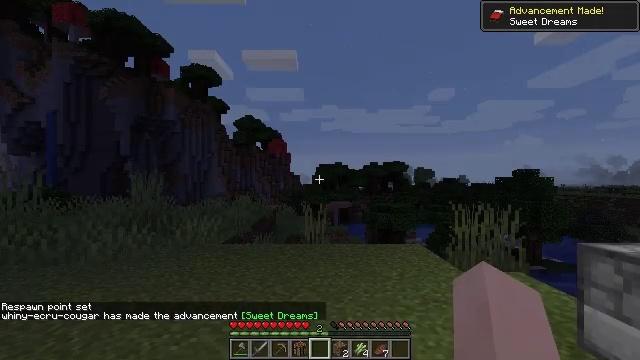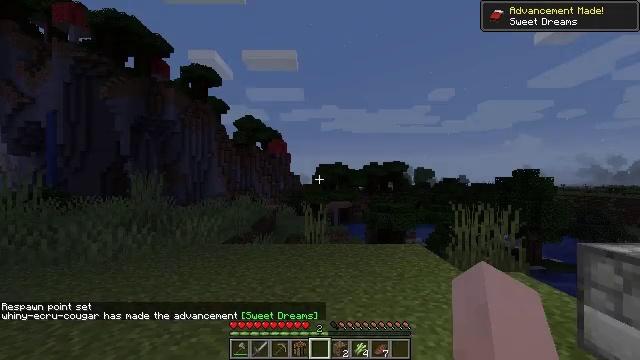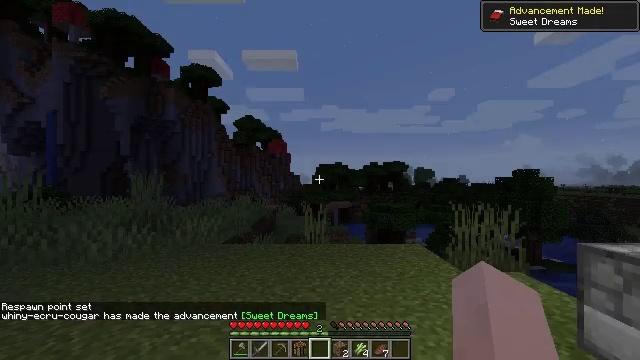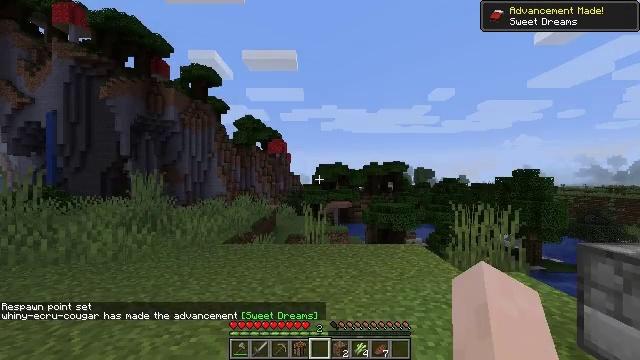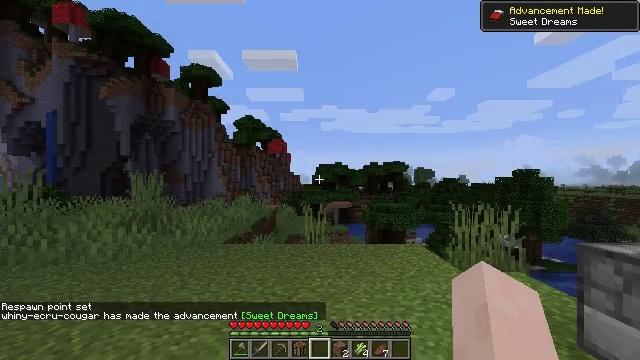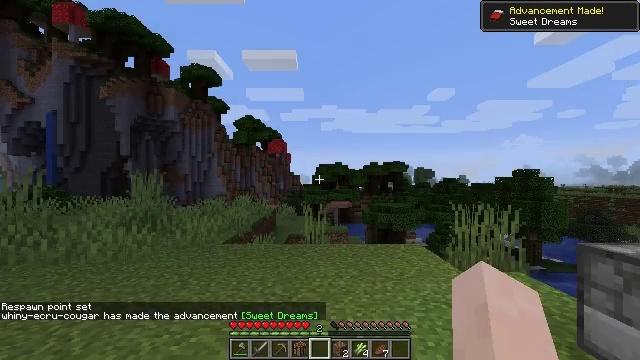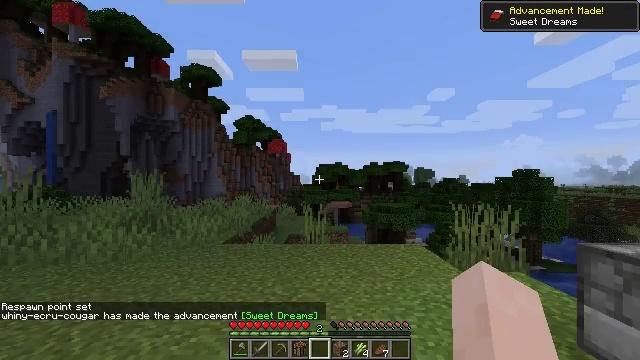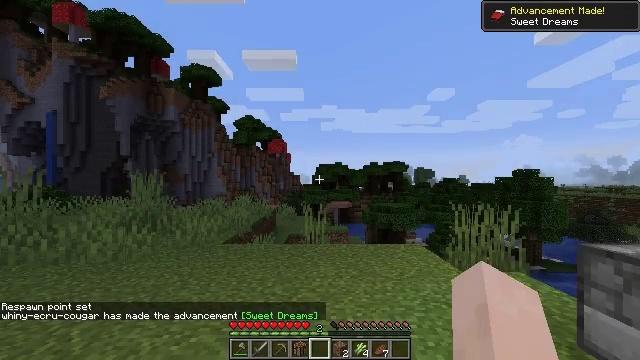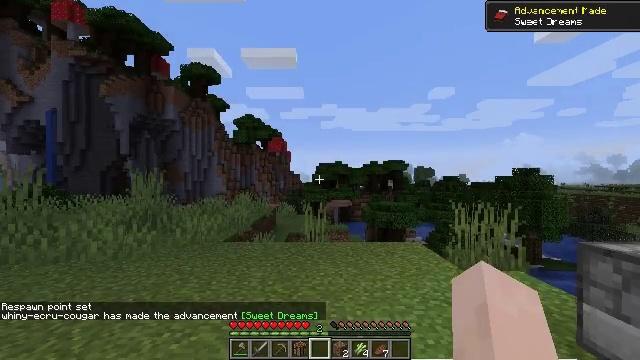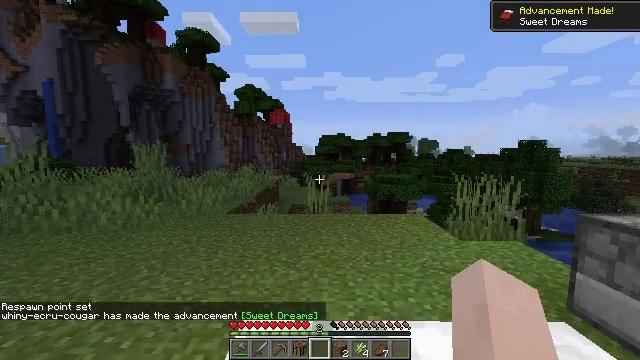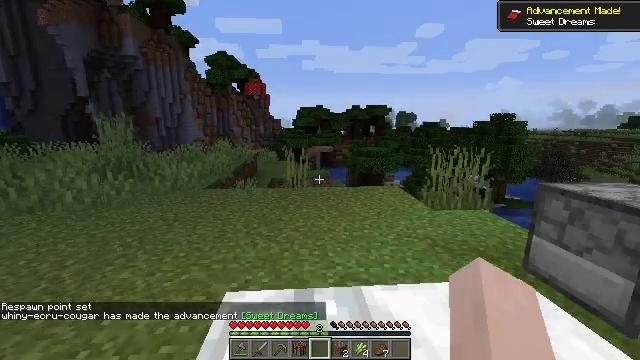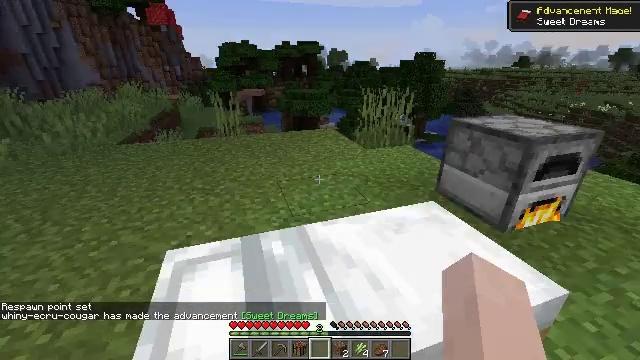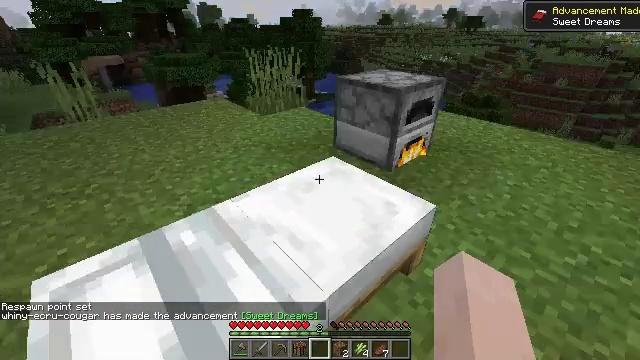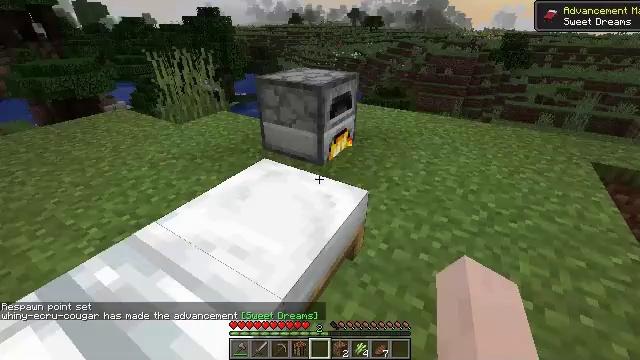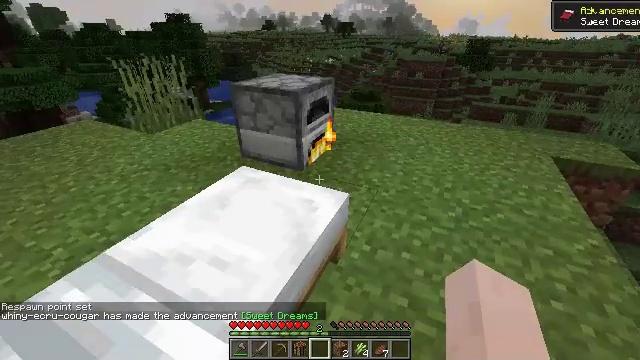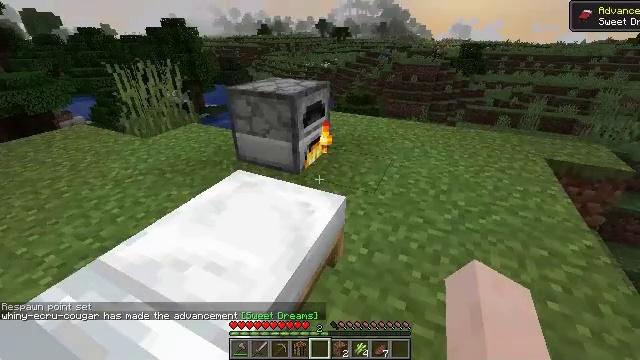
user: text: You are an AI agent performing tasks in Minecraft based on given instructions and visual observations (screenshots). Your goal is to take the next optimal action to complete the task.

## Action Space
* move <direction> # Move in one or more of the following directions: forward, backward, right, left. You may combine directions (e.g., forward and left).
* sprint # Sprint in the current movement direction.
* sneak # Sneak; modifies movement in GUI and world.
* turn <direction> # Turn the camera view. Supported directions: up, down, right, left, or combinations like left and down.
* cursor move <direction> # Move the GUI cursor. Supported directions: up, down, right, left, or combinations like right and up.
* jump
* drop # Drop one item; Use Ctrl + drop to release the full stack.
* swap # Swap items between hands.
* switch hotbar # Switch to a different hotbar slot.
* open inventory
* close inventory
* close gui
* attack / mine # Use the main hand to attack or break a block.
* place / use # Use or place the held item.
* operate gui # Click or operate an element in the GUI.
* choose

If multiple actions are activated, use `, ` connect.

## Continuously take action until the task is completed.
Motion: motion action
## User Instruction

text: Cook chicken in the furnace.
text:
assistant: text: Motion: no_op
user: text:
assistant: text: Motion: no_op
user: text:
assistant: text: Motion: no_op
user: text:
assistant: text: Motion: no_op
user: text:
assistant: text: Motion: no_op
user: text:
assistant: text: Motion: no_op
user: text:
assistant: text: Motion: no_op
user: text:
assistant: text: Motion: no_op
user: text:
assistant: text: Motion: turn down
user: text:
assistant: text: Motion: turn right and down
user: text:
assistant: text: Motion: turn right and down
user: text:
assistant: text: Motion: turn right and down
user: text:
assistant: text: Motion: turn right
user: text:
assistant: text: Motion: turn right and up
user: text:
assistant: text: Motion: no_op
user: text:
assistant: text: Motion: no_op
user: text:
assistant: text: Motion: no_op
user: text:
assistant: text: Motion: no_op
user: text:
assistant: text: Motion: move forward
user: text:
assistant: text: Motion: move forward
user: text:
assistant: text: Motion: move forward
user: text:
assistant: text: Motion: move forward, turn left
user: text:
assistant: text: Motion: move forward, turn left and down
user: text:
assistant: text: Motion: move forward and move right, turn left and down
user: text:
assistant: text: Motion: move forward and move right, turn left and down
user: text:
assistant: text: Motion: move forward and move right, turn left
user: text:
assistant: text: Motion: move forward and move right, turn left
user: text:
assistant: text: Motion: move forward and move right, turn left
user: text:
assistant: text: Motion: move forward and move right
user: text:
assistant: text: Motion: move forward